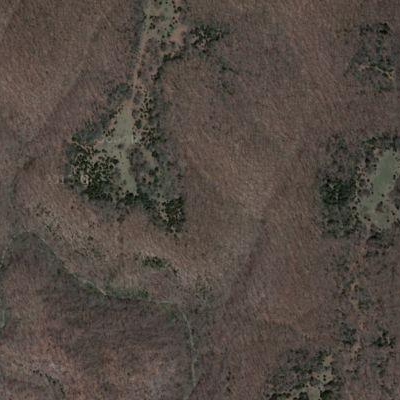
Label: Forest